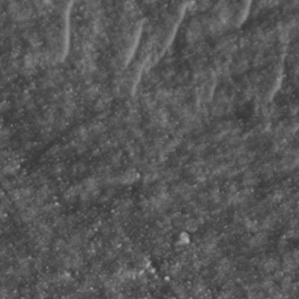
Label: non_frost